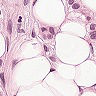
Metastatic tissue present: yes